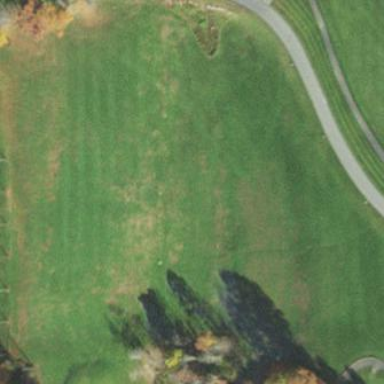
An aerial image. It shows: Grassy area designated for driving range golf.